Question: Is there any way to add a UISlider into a Toolbar, I need to add some other objects also. I am creating a tabbar based application with tableview. And I don't want to hide the tabbar.

please check the figure.
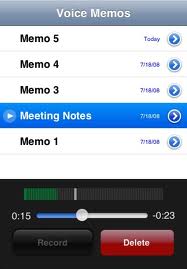
Answer: 1. Create your customUIView or customUIToolBar with frame size (0, 322, 320, 110)
2. Add two UIButtons (with right frame size) in it with addSubView property. [self.customToolBar addSubView:button];
3. Add that green thing image as you have shown in your question as a subView.
4. Add a UISlider as a subview.
5. [self.view addSubView: customUIToolBar];